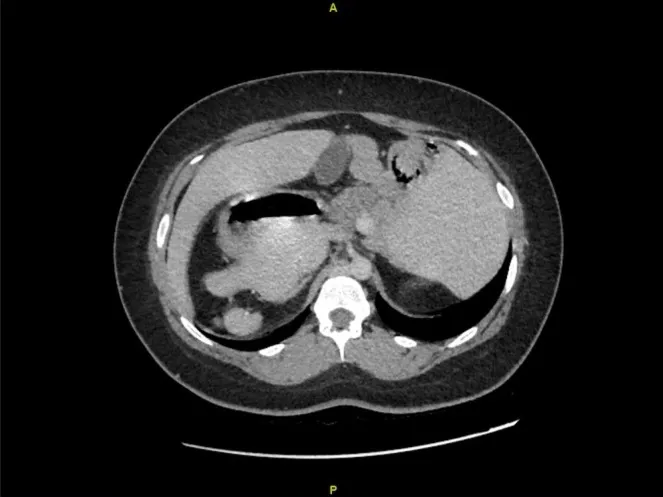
This is the patient's CT scan in an axial plane, in which you can see a right sided stomach, and you can see the liver's edges on both the right on left side.
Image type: radiology (ct)